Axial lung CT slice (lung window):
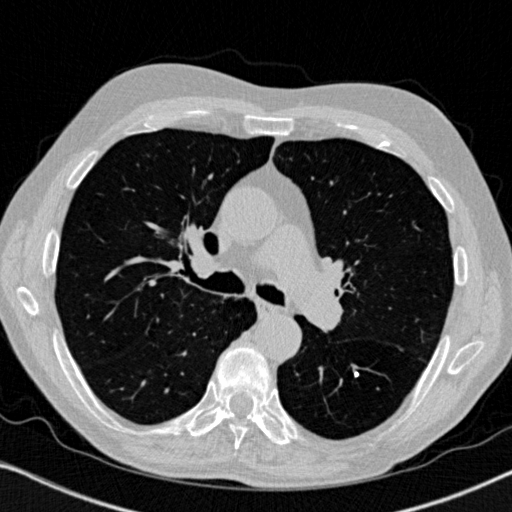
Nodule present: yes
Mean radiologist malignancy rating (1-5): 1